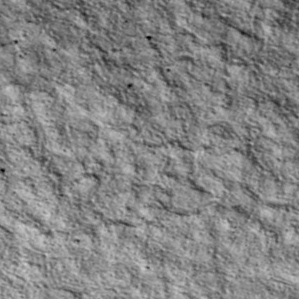
Label: non_frost